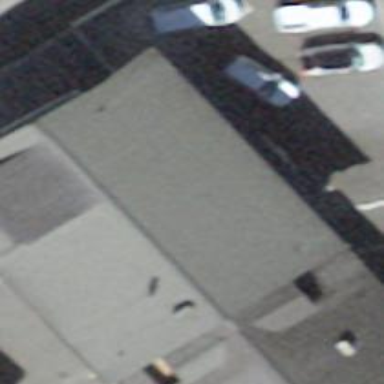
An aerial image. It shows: Car shop.